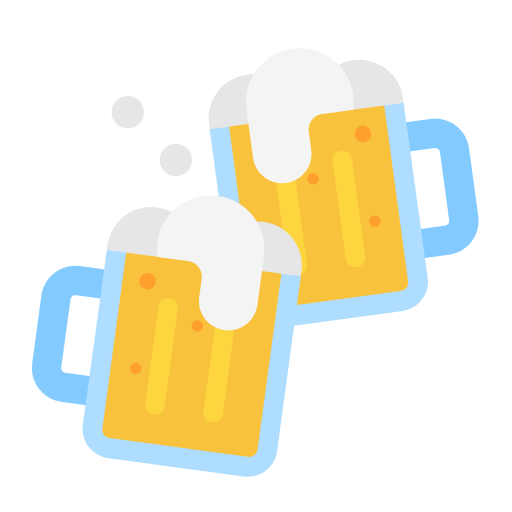
clinking beer mugs flat